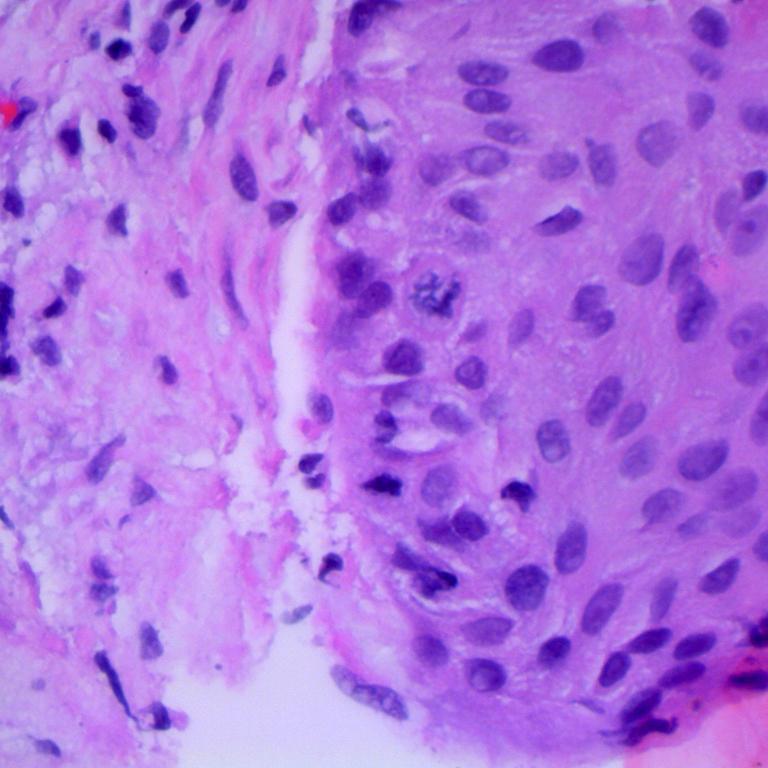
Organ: lung
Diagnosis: squamous carcinomas